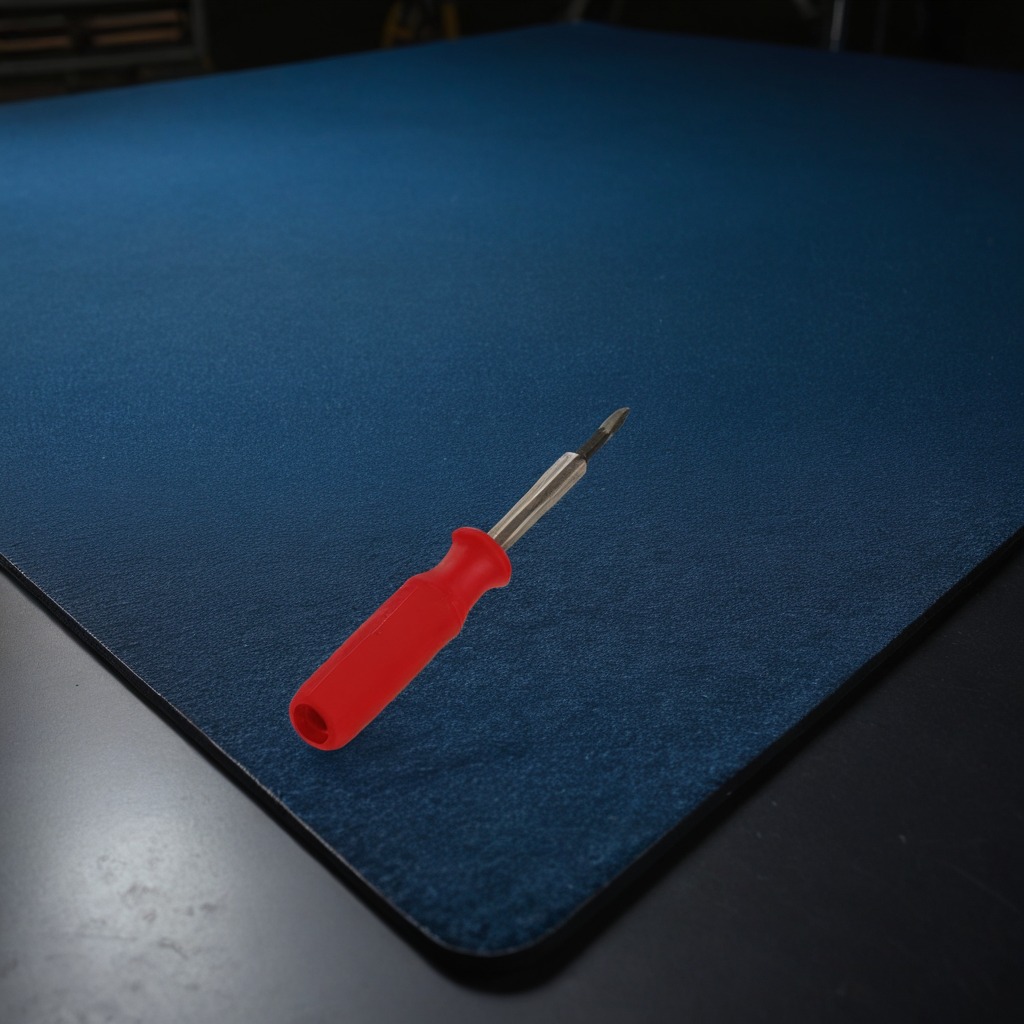
A screwdriver lies on a clean granite tabletop covered with a blue rubber mat inside a workshop at night dim ambient light soft shadows worn but beneath the mat